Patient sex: F
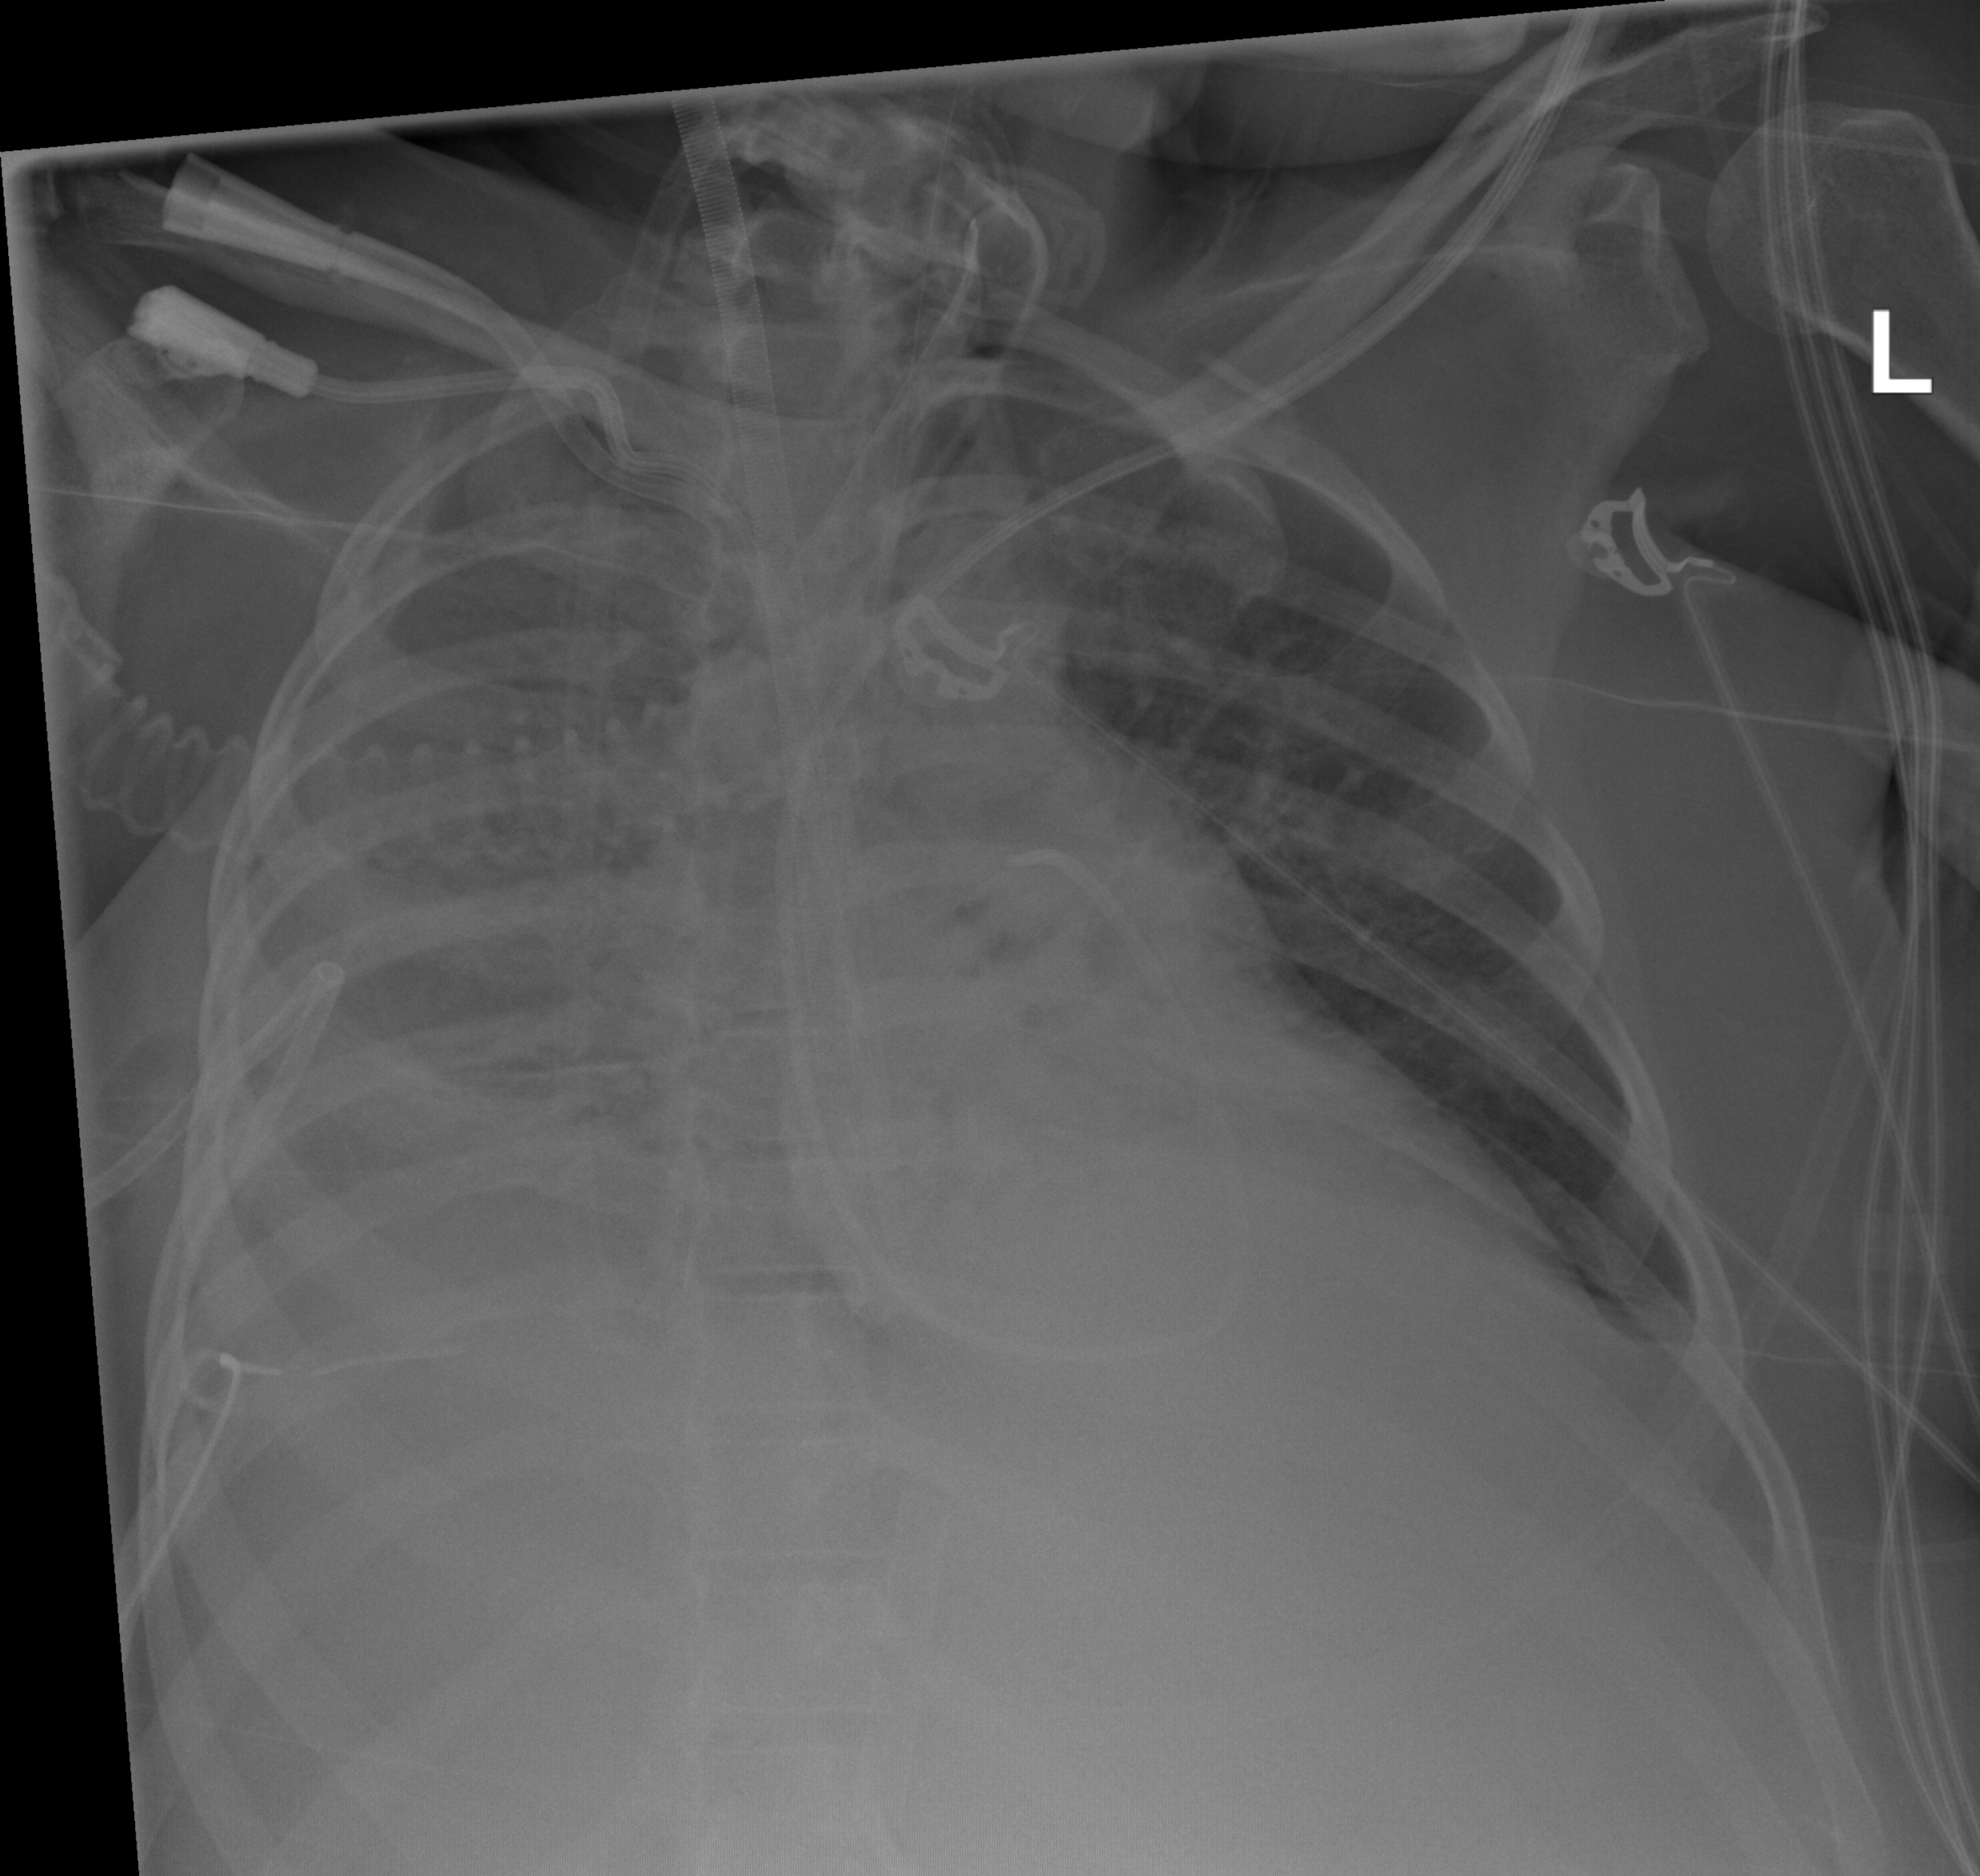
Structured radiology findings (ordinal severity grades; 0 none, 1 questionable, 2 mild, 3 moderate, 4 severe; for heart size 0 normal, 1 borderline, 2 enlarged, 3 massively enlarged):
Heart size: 0
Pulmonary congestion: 2
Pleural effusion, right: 3
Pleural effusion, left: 0
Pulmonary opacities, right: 3
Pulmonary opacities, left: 1
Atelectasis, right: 2
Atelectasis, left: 2